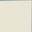
Piece: xx